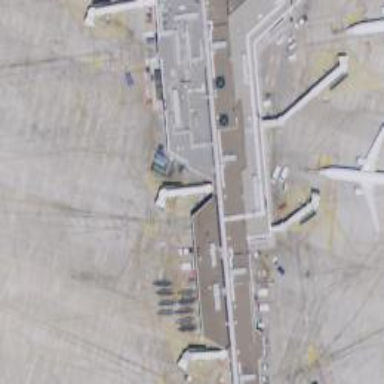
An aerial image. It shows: Airport gate.